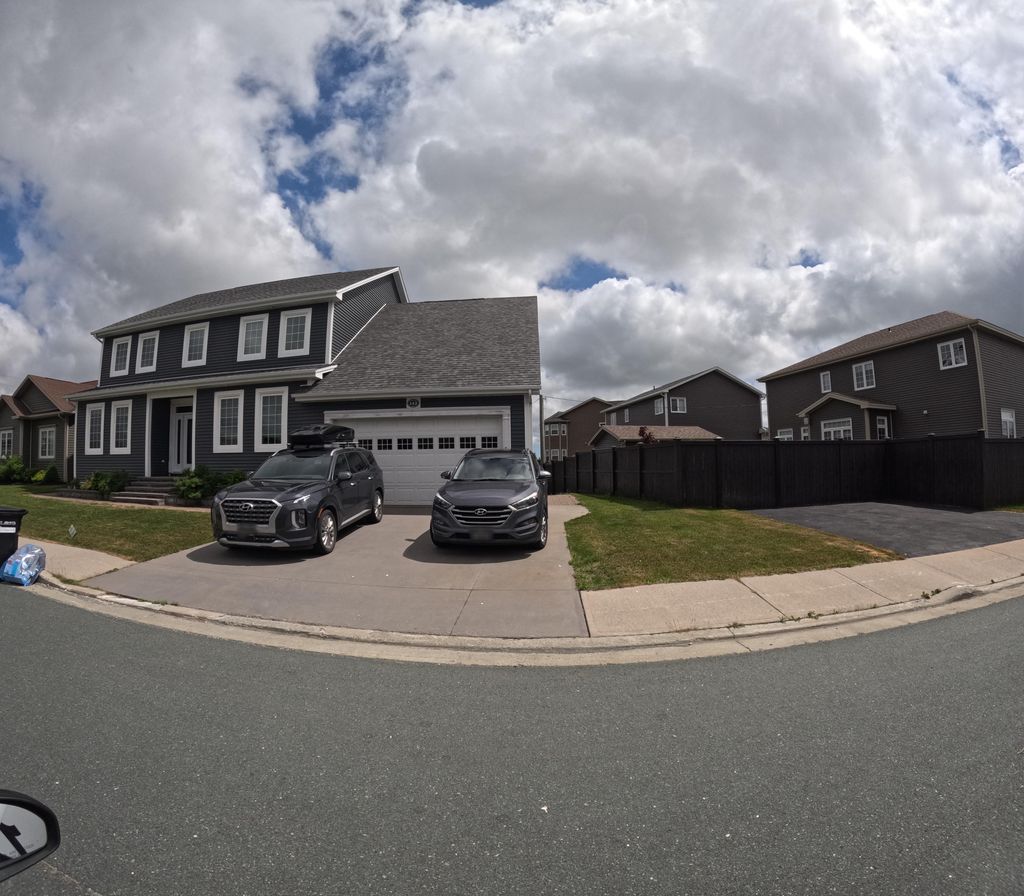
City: st_johns